Question: I am trying to convert some measures that I have into dates for making a line chart. This is the data I have.
[
I am trying to make a line chart out of this data. But I cannot put it under a date since there are no dates in the dimensions. Any help would be appreciated.
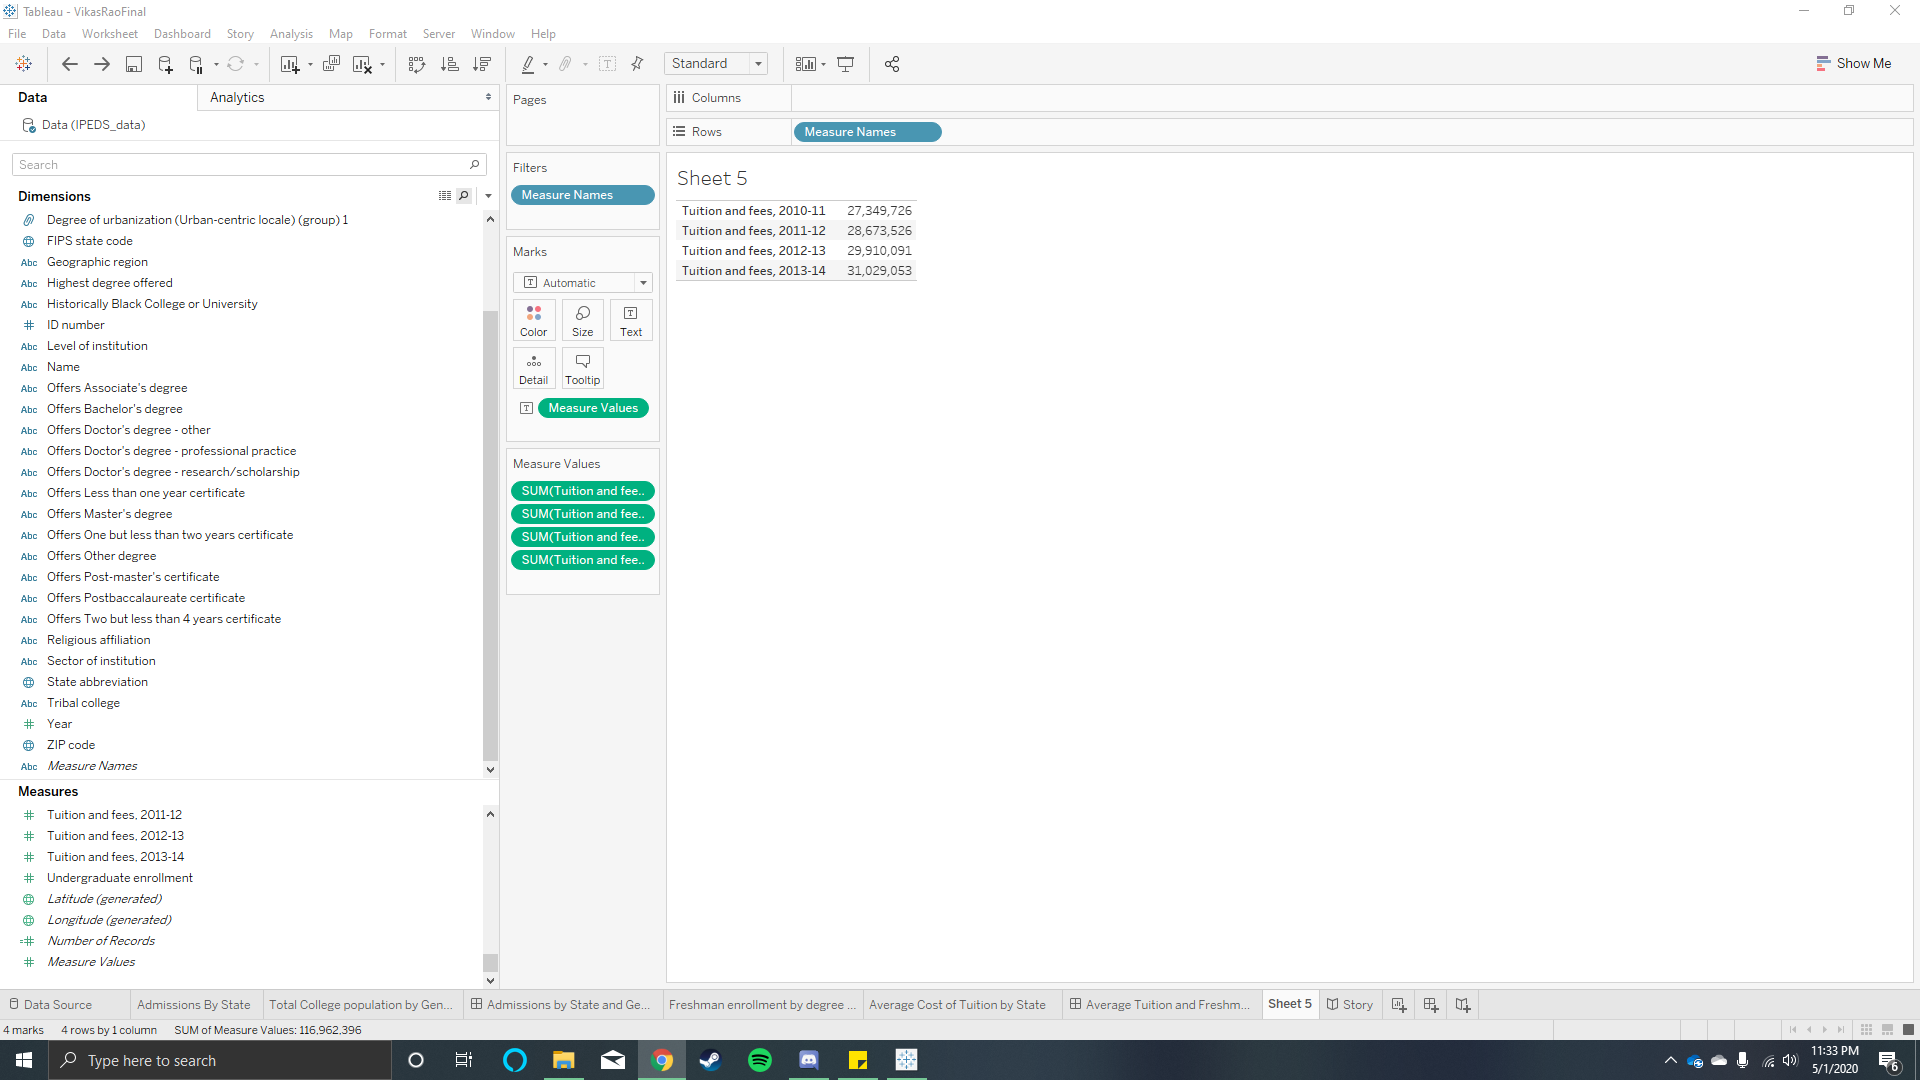
Answer: You will need to some how reshape this data to create a single date field. You can do that out of Tableau or perhaps use Tableau prep. Your underlying data source is likely to drive that decision, you don't mention anything about that in your question.
Edit from comments:
Connect to the spreadsheet in Tableau. In the Data Source window, where it shows you all of the data in a table, select the 4 fields starting with Tuition and Fees. Then click on the drop down and Pivot those fields.
That will create 2 new fields, Pivot Field Names and Pivot Field Values.
In your workbook create 2 new calculated fields:
'''
[FeeYear]: LEFT(RIGHT([Pivot Field Names],7),4)
'''
and
'''
[FeeDate]: MAKEDATE(INT([FeeYear]),1,1)
'''
You can use FeeDate as the x axis of your line chart. Pivot Field Values is the measure to use in your line chart.